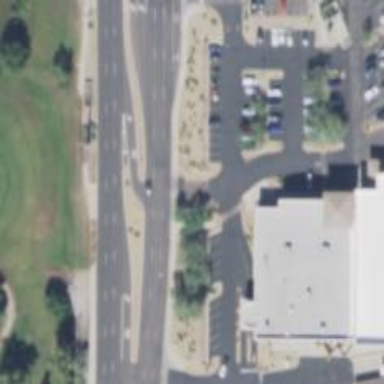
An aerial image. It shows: Primary link highway with asphalt surface.